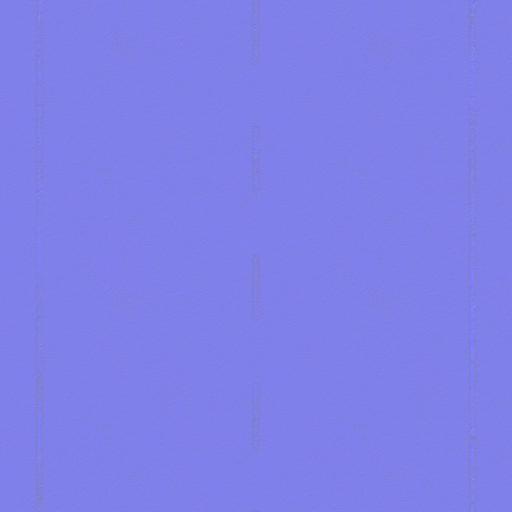
asphalt patches road street